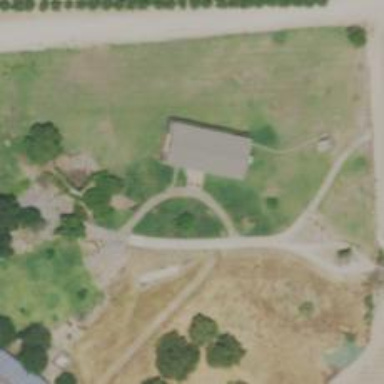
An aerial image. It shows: Pathway for golfing.